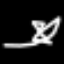
Label: hourglass